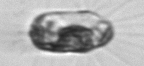
Label: Corethron_hystrix